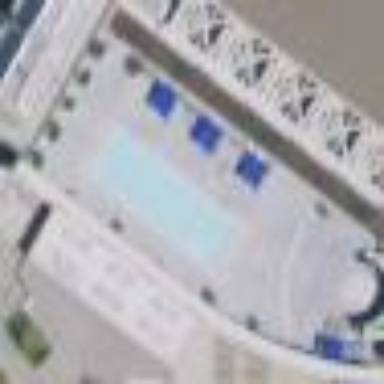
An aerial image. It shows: Outdoor seating area for leisure.